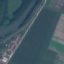
Land use / land cover class: River